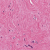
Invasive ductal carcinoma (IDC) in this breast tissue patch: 0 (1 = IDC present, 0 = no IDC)